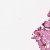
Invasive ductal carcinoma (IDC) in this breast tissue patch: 0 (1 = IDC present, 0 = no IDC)